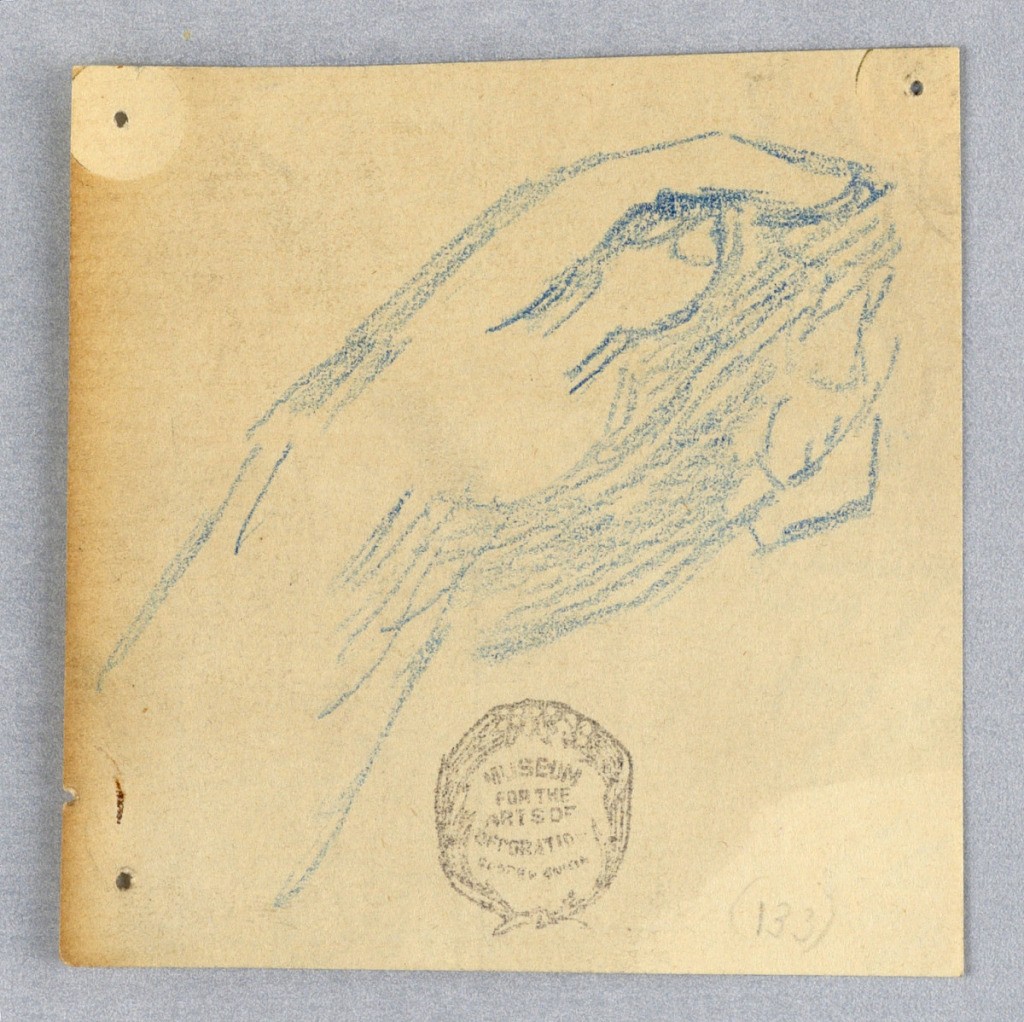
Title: Study of a Hand
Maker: Francis Augustus Lathrop, American, 1849–1909
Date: ca. 1895
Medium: Blue pencil on cream paper
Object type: Drawing
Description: Hand with shadow; fingers pointing to upper right.